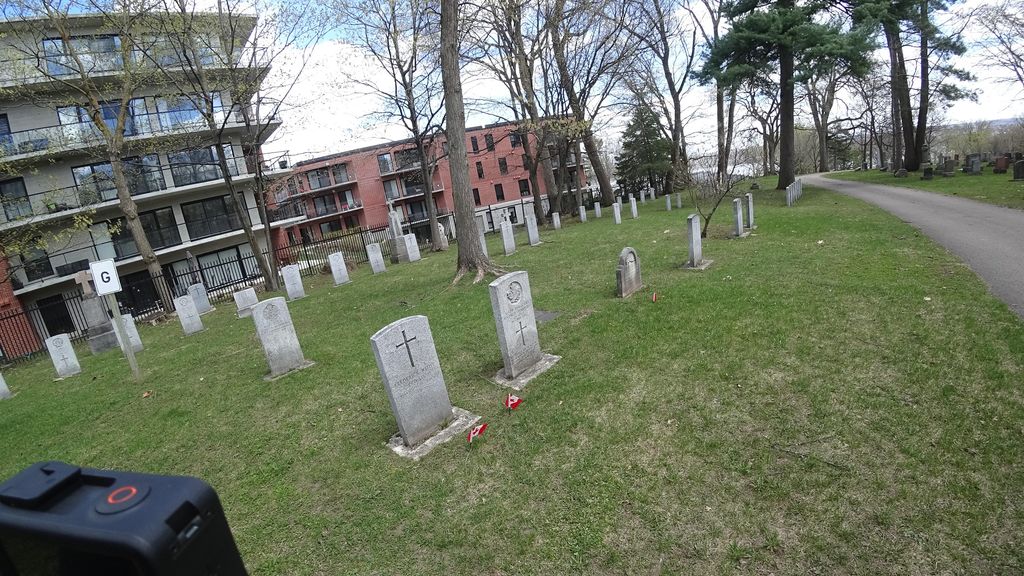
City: quebec_city